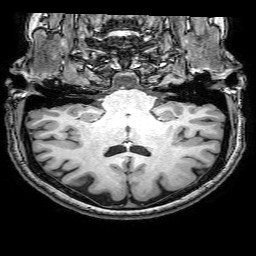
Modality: T1w
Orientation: sagittal
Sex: female
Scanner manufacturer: philips
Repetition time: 0.008144 s
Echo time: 0.00372 s